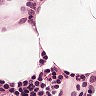
Metastatic tissue present: no